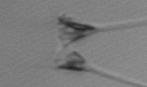
Label: Asterionellopsis_glacialis